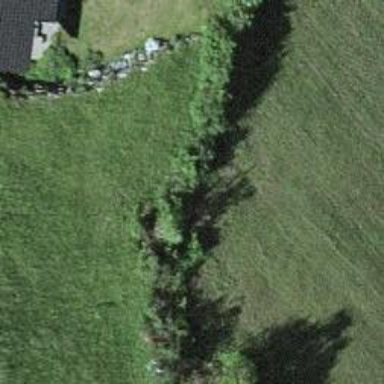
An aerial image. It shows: Wall made of dry stone.